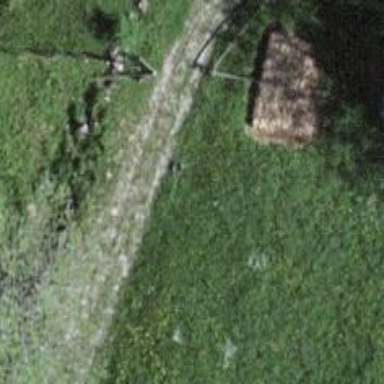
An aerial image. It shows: Grass track with grade3 surface.